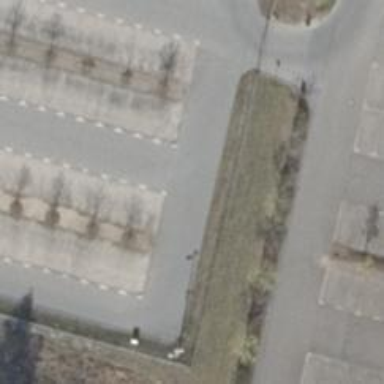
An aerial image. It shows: Parking aisle designated as service road.